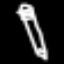
Label: pencil